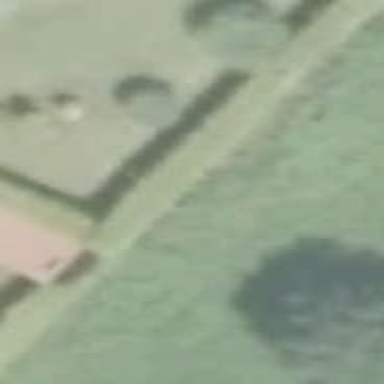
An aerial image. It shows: Fence.